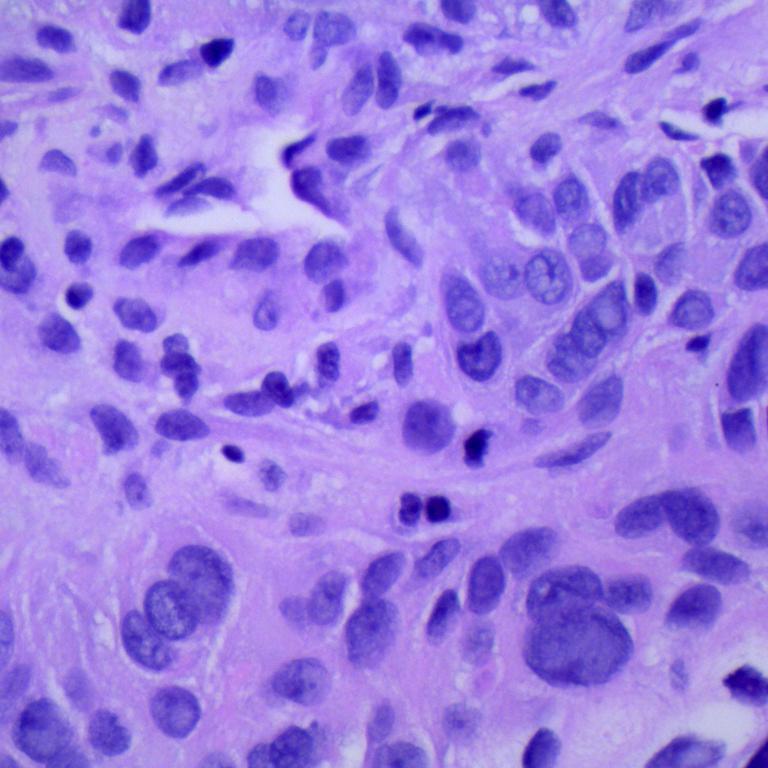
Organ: lung
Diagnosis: squamous carcinomas